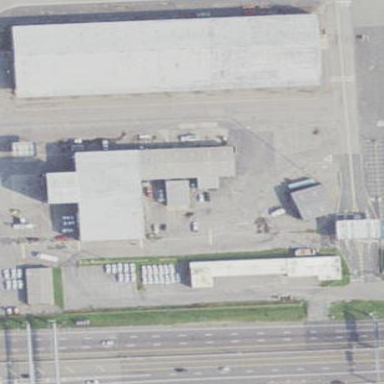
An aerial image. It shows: Industrial building.